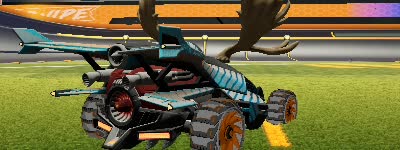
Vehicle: aftershock